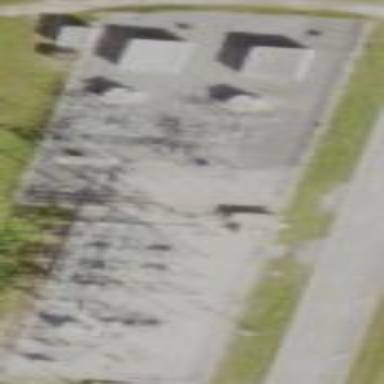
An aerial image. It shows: Outdoor substation at the transmission level.